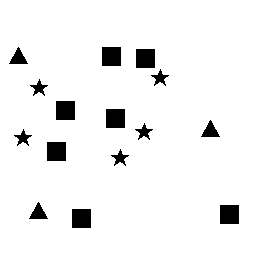
Squares: 7
Triangles: 3
Stars: 5
Total shapes: 15